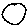
Label: circle